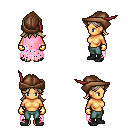
a pixel art fantasy rpg character, female body template, human, tanned skin, pink tattered cape, teal pants, white blonde loose hair, leather cap, gold gloves, black shoes, four views (front, back, left, right), 2x2 character sprite sheet, small pixel art, hard edges, no anti-aliasing